Question: All my project's page need authentication.. And Normally I dont use '[ValidateAntiForgeryToken] and @Html.AntiForgeryToken()' on my Controller and View.. Only login page has it..
1. What are they [ValidateAntiForgeryToken] and @Html.AntiForgeryToken()??
2. Do I need to use them??
3. Which cookieless I have to use??
My web.config's part like this;
'''
<authorization>
<deny users="?" />
</authorization>
<authentication mode="Forms">
<forms loginUrl="~/User/Login" timeout="30" cookieless="UseDeviceProfile" name="AbosSMSP" />
</authentication>
'''
My error like this;

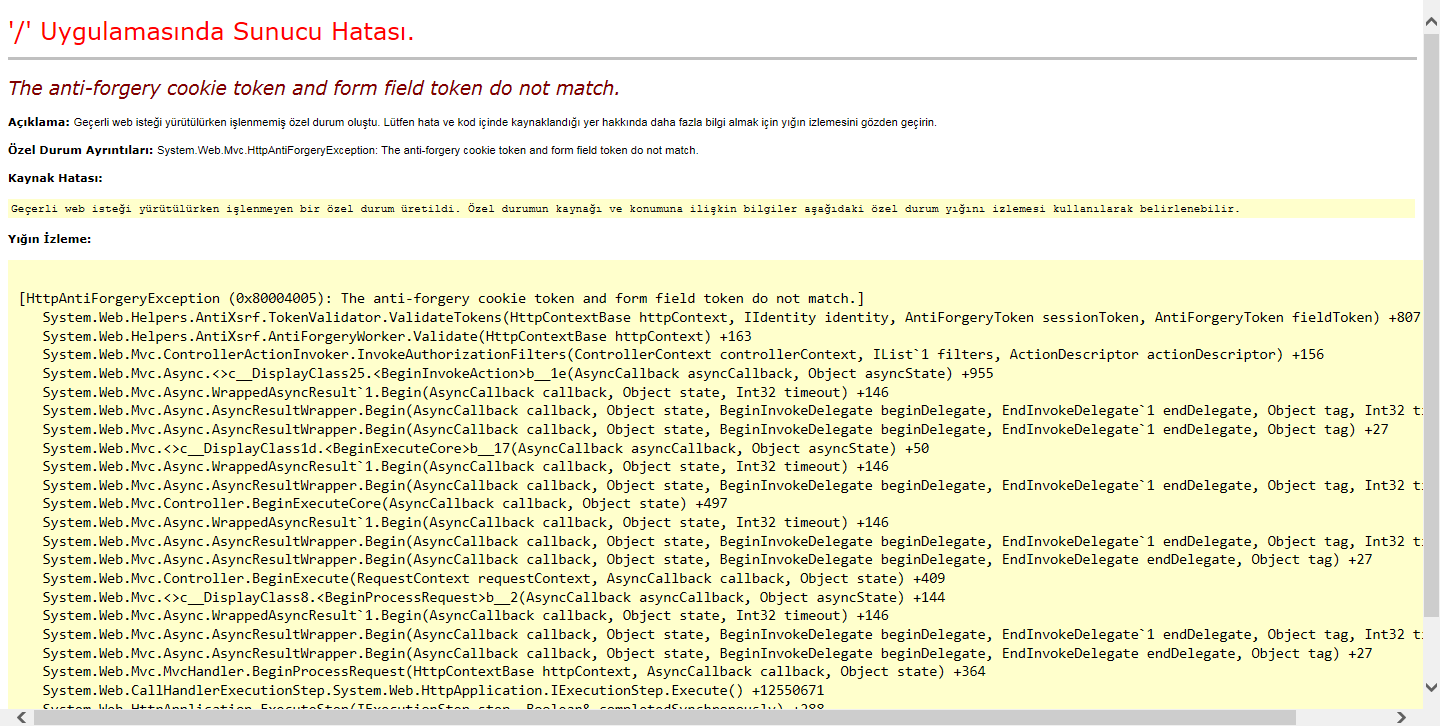
Answer: Think of the antiforgerytoken is a way of ensuring that the request that is coming to a post action is actually one that originated from your outputted view. It stops cross site scripting attacks and i think it handles post replay attacks too.
Securing the front door to your application is a good start, it stops people having their data stolen by brute force, however, it doesn't stop all forms of attacks. things like social engineering and phishing can let someone in to your site without them breaking the login page.
Once in, there are all sorts of nastiness that they can get up to, so look at the OSWAP recommendations and see if there are any other attacks that you might be vulnerable to. <URL>
If in doubt, you can have your site pen tested by ethical hackers for a few hundred stirling, if you are looking after sensitive data, then i would recommend that, as they will pull up things that you might not even think of.
My top tips for security
1. Antiforgerytoken on the login page
2. Slow all authentication attempts down by at least a second (makes brute force impractical)
3. Implement an account lock out procedure on n amounts of invalid logons
4. Always use a generic error message on your failed logins to prevent hackers knowing which part of a login is wrong
5. Always encrypt your passwords in the db with a salt, the salt should be per user to prevent a rainbow attack on a stolen database
6. Always make sure that any data displayed or retrieved is valid for that user
7. Always use parameterised sql
8. Try and obfuscate the ids passed around in your urls and views to prevent modification or an attempt at a direct reference attack
Following that, I think you will cover off most of what a pen test would raise and set you on a good stead for a secure site